Question: I tried to format output strings in my console application (like a table)
'''
cout << "
-----------------
";
cout << setw(8) << left << "F |";
cout << setw(8) << left << "x |";
cout << "
-----------------
";
//...
cout.width(8);
cout.setf(ios::left);
cout << fixed << setprecision(3) << F << " |";
cout.width(8);
cout.setf(ios::left);
cout << x << " |";
cout << "
-----------------
";
'''
But as result my output looks like this

What's wrong with my upper string formatting?
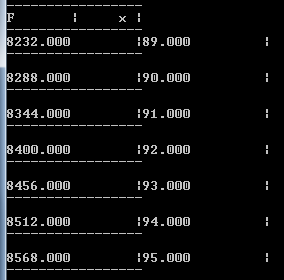
Answer: As already noted, it's the tabs that are causing the problem.
I would stop at just removing the tabs though. As it stands right now, your code is highly repetitive and next to impossible to maintain. I'd do a (nearly) complete rewrite, with a couple of functions to cut down on the repetition. My first cut would probably look something like this:
'''
// format a value in a field of specified width, followed by a separator
template <class T>
string field(T val, int w, char sep = '|') {
stringstream b;
b << setw(w) << left << fixed << setprecision(3) << val << sep;
return b.str();
}
// generate a separator for a specified number of fields,
// each of a specified width
string sep(int c, int w, char val = '-') {
string s(c * (w + 1), val);
return string("
") + s + "
";
}
int main() {
static const int w = 8;
double F = 1.234, x = 3.45;
string s = sep(2, w);
cout << "
" << s;
cout << field("F", w) << field("x", w) << s;
cout << field(F, w) << field(x, w) << s;
}
'''
Seems to me that this makes the code rather more readable and quite a bit more maintainable. For example, if we decided to display an 'a' and 'b' on the next line, it would seem fairly obvious to add something like:
'''
cout << field(a, w) << field(b, w) << s;
'''
...and we wouldn't have to look very hard to be pretty sure it was going to match up with the previous line. Likewise, if we wanted to change a column width, etc.